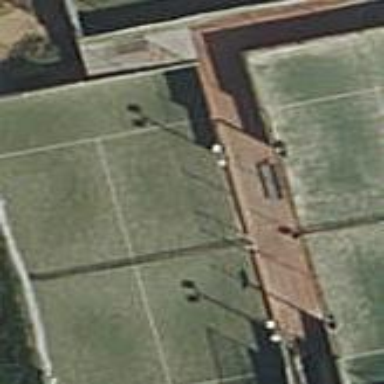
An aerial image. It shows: Tennis court on the leisure land pitch.